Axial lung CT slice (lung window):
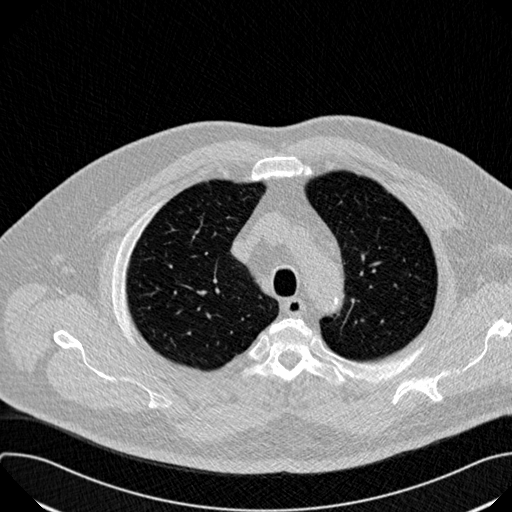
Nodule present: no